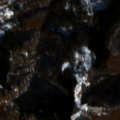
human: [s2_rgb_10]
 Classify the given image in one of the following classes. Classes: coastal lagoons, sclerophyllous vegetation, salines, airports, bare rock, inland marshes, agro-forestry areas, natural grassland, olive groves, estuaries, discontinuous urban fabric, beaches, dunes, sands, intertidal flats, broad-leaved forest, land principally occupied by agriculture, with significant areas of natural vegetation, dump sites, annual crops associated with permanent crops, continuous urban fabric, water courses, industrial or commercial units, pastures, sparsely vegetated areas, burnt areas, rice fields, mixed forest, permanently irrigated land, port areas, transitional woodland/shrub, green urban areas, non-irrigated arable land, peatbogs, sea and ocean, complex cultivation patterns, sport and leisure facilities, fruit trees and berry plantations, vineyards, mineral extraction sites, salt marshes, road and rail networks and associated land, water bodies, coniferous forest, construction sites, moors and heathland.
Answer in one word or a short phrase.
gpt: broad-leaved forest